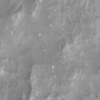
Label: not_dusty